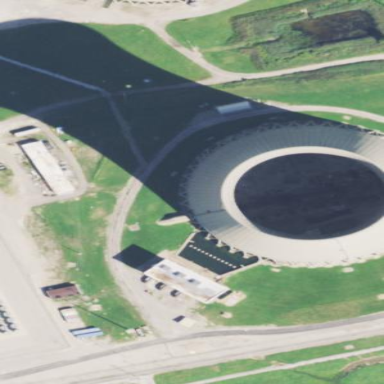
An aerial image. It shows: Industrial building featuring cooling tower.